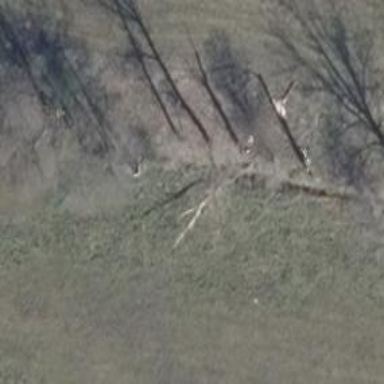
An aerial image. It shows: Row of trees in natural setting.